Current action and preconditions to check: trajectory_clear

Your task: For each precondition in the list above, predict whether it will hold at this action.

Consider the current scene as observed from the mobile robot's camera, and analyze the predicted future states of all dynamic agents (e.g., people, animals, vehicles, or any moving entities) within the NEXT SECOND.

IMPORTANT: Only answer "very likely" if you are absolutely certain—based on strong, clear evidence—that a dynamic agent will violate the precondition in the predicted future state. Do NOT answer "very likely" for unlikely, ambiguous, or low-probability risks.

Ask yourself for each precondition: Is there a high probability, with clear and convincing evidence, that the predicted future states of any dynamic agent will interfere with the predicted future state of the currently executing action within the NEXT SECOND, causing that precondition to fail?

Assess the risk level based on these predictions. Use "likely" or "very likely" if motions create a clear risk of interference.

Use "neutral" or "improbable" if agents are nearby but their predicted paths are clearly diverging or non-conflicting.

Failure Risk Categories: "very improbable", "improbable", "neutral", "likely", "very likely"

Answer Format: Output ONLY the probability_of_failure value from these categories: "very improbable", "improbable", "neutral", "likely", "very likely"

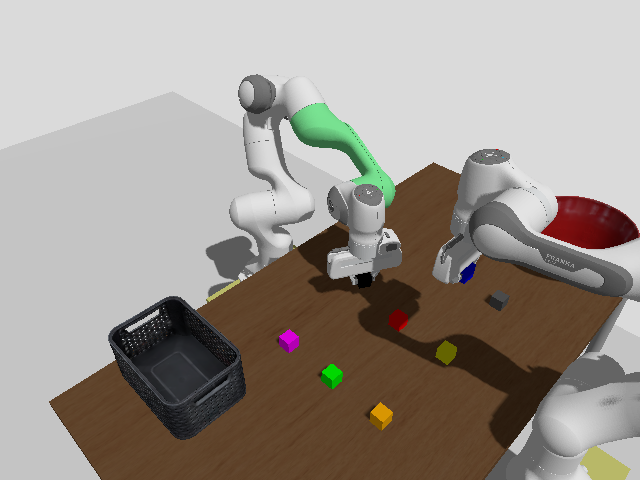

Answer: very improbable